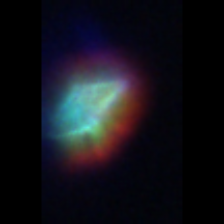
Taxon: Gyrodinium
Group: Dinoflagellates